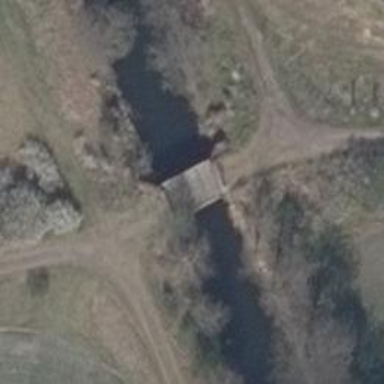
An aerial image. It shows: Track crossing bridge with grade 2 tracktype.